Aerial crown-view tile of a tropical tree (Barro Colorado Island, Panama), acquired 20241112:
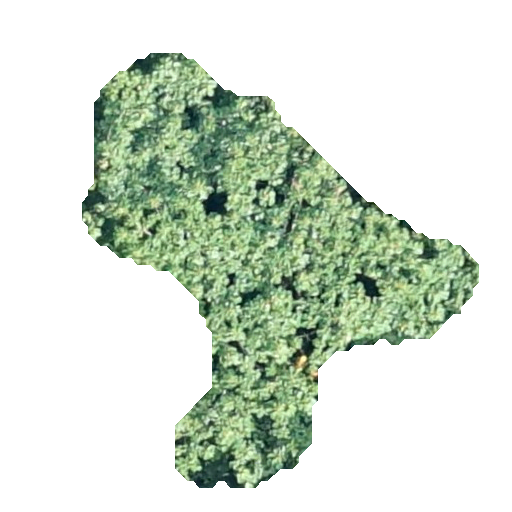
Species: Ochroma pyramidale
GBIF accepted scientific name: Ochroma pyramidale
Crown area: 131.004 m²